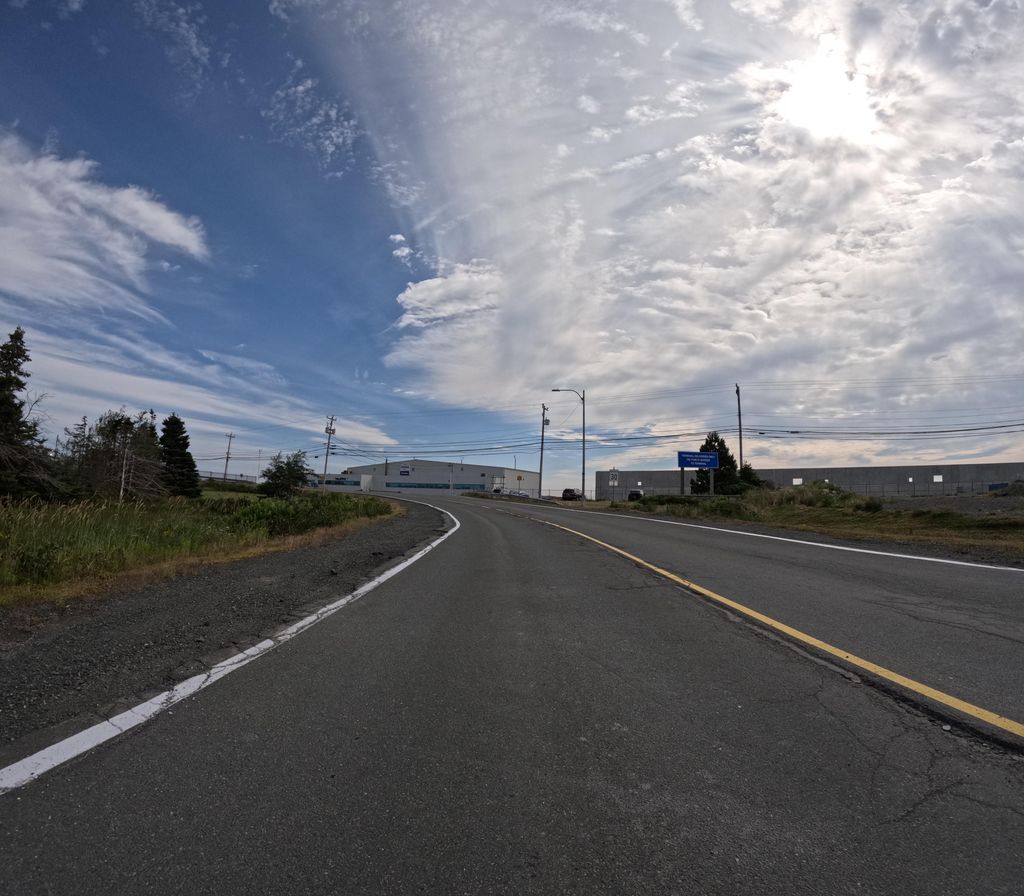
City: st_johns